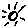
Label: sun